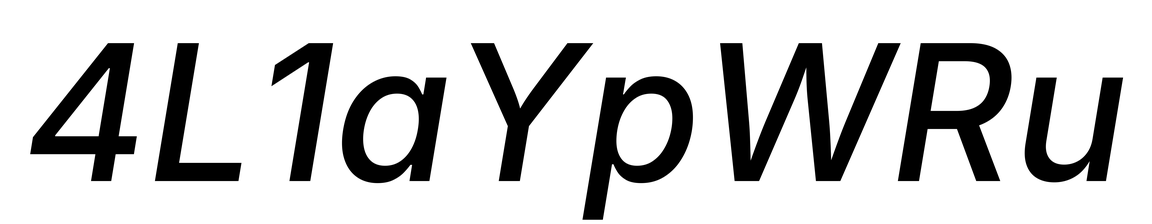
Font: Inter-Italic_Medium_Italic